Field crop: maize
Growth stage: 2
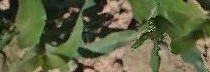
Species: maize